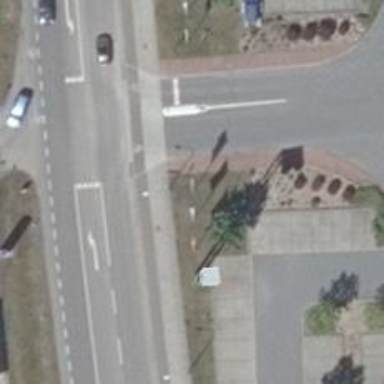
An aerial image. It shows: Flagpole which is man-made.